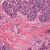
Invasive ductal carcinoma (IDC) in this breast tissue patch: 0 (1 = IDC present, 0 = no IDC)